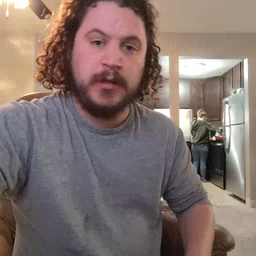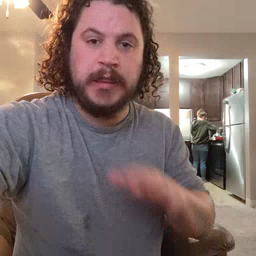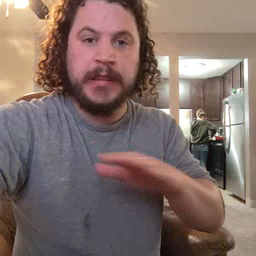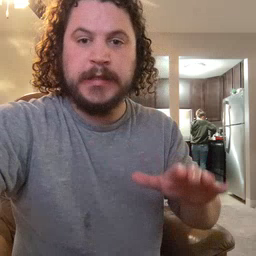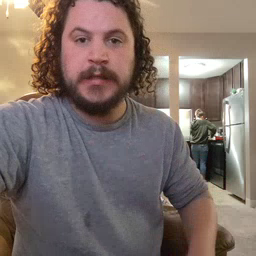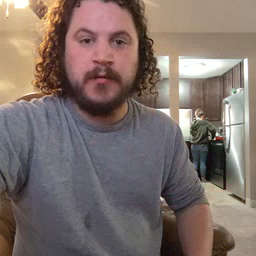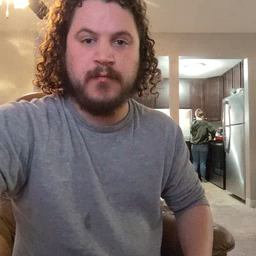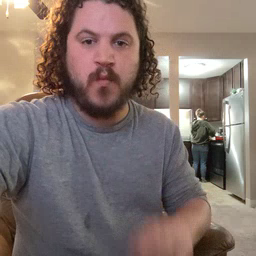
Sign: clean